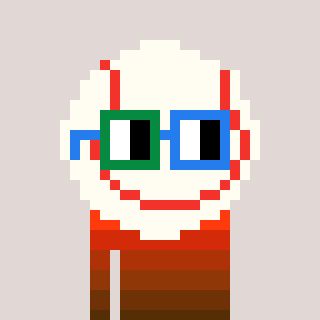
a pixel art character with square green and blue glasses, a baseball ball-shaped head and a rust-colored body on a warm background